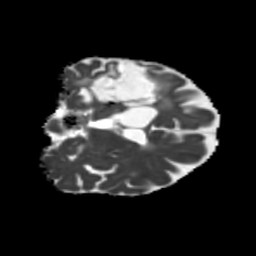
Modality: MD
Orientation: coronal
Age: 66
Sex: female
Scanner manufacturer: siemens
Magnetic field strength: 3 T
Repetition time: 5.25 s
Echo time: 0.08 s